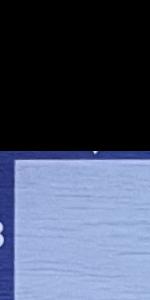
Label: Empty